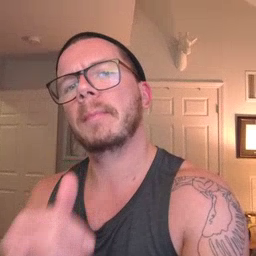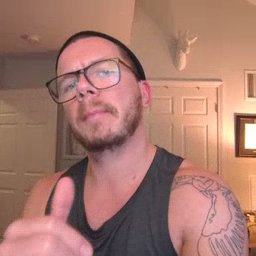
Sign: same